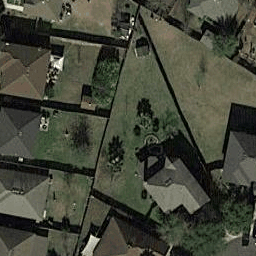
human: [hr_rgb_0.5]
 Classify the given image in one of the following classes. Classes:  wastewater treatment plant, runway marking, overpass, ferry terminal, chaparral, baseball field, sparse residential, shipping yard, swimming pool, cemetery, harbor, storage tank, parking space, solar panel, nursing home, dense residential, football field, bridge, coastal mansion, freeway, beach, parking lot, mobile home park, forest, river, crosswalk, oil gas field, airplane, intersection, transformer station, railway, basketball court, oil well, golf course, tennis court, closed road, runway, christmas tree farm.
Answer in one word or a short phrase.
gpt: dense residential